Question: I have following HTML code with style...
Below is the table with 5 rows... only table corner is getting bordered not the rows.
'''
<table width="330" cellspacing="0" cellpadding="0" style="border-width:1px;border-color:black;border-style:solid;border-collapse: collapse;" >
'''
Out put is coming as

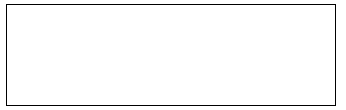
Answer: Since people seem to be a bit lazy one this one I have created a demo to better explain this.
## HTML:
'''
<table width="330" cellspacing="0" cellpadding="0">
<tr>
<td></td>
<td></td>
</tr>
<tr>
<td></td>
<td></td>
</tr>
<tr>
<td></td>
<td></td>
</tr>
</table>
'''
## CSS:
'''
table {
border-width:1px;
border-color:black;
border-style:solid;
border-collapse:collapse;
}
tr {
border: 1px solid;
}
td {
width: 100px;
height: 40px;
}
'''
<URL>
You put the border on 'tr' for the rows. If you want the cells you put it on 'td'. You should also use 'border-collapse:collapse;' on the table. Have a play with it to see what how it works. In short it will collapse the borders into single border (so they don't sit next to each other causing a larger border)
## CSS:
'''
td {
width: 100px;
height: 40px;
border: 1px solid;
}
'''
<URL>
---
## Update:
Table with a class:
## CSS:
'''
.ruddy {
border-width:1px;
border-color:black;
border-style:solid;
border-collapse:collapse;
}
'''
## HTML:
'''
<table class="ruddy" width="330" cellspacing="0" cellpadding="0">
</table>
'''
<URL>